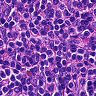
Metastatic tissue present: no